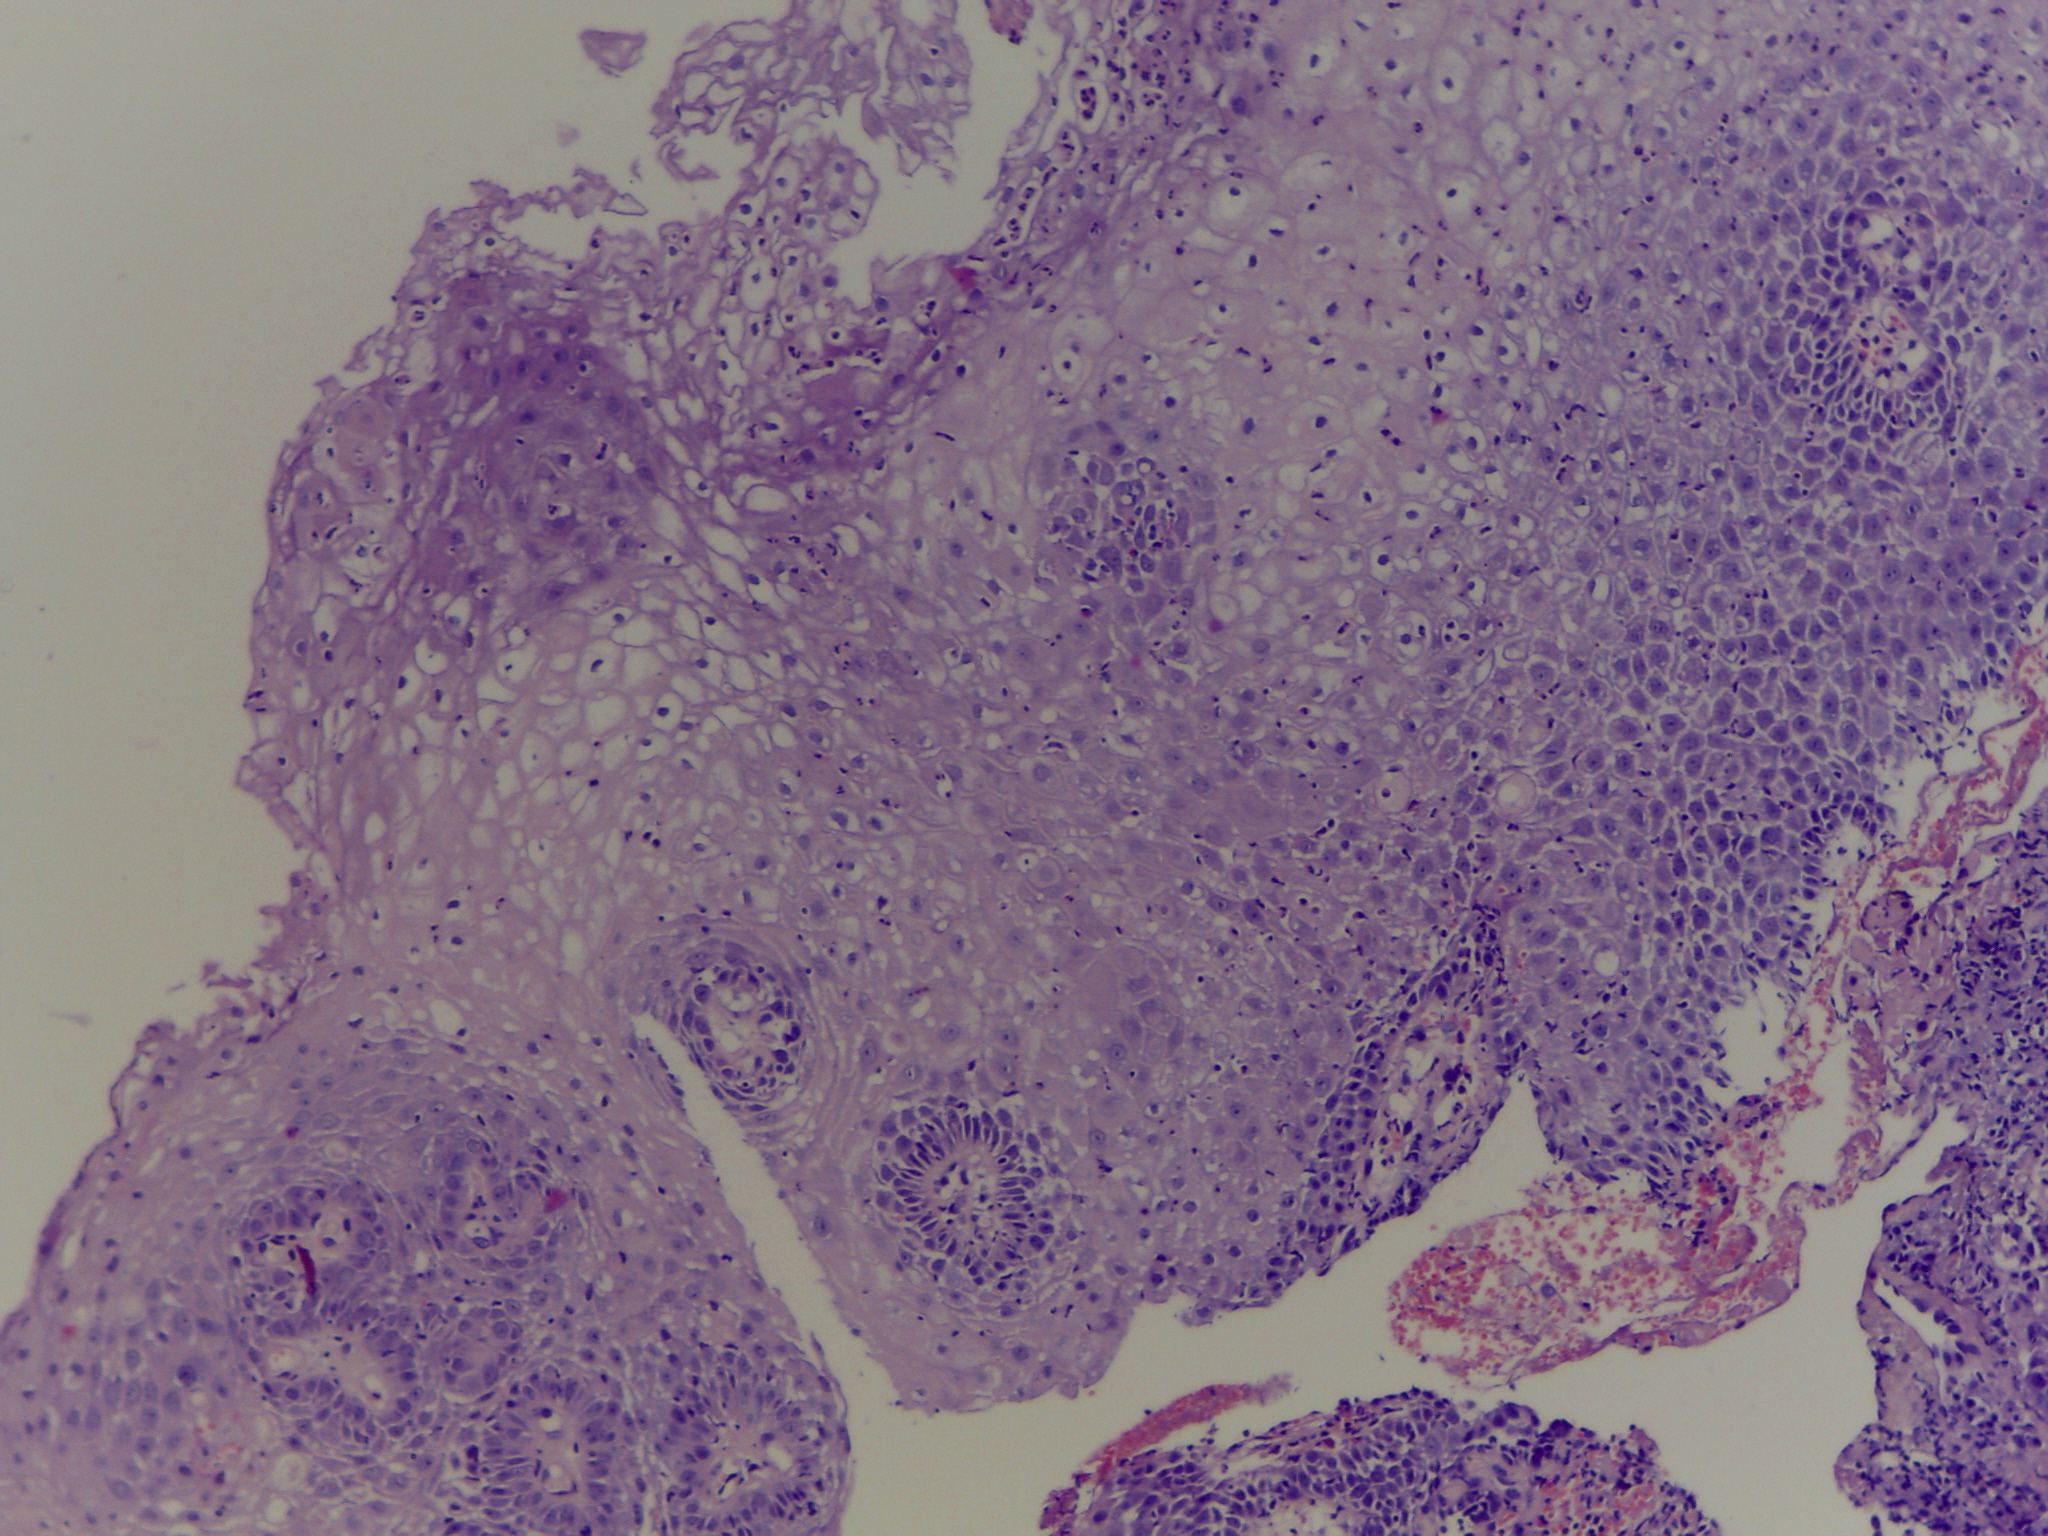
Diagnosis: OSCC